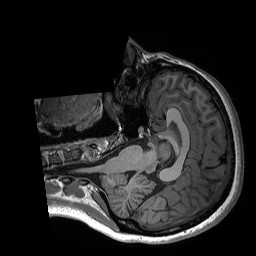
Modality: T1w
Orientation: axial
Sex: female